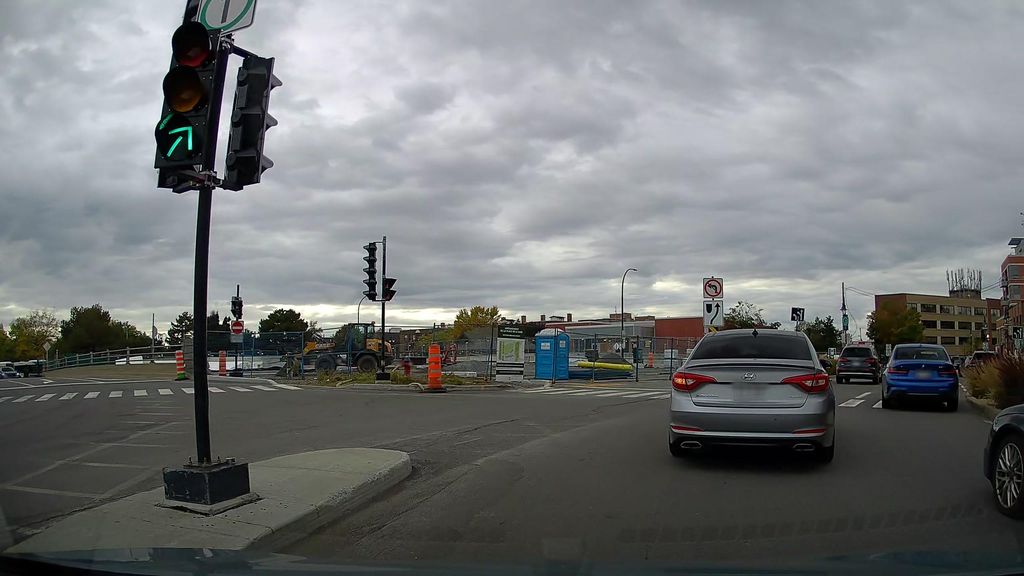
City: montreal